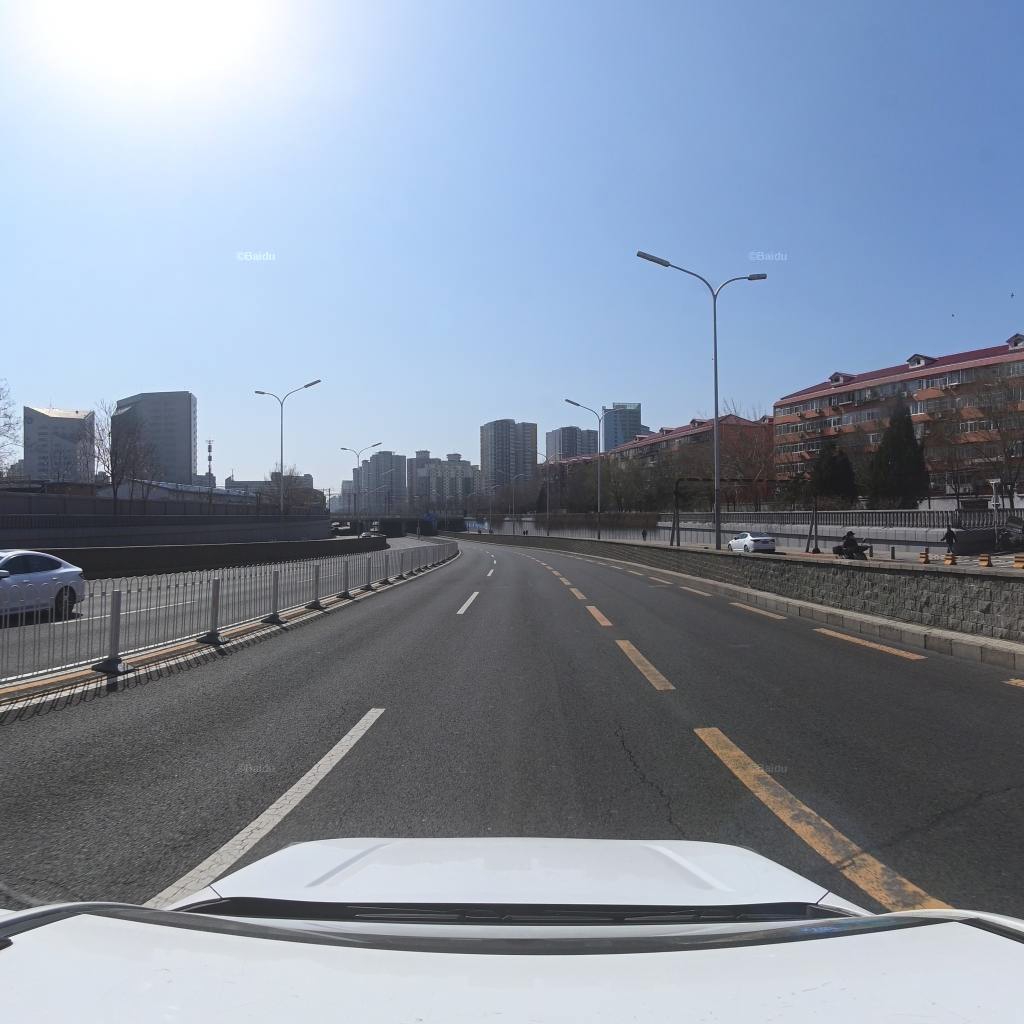
Region: Fengtai
Road damage annotations: transverse crack, transverse patch, longitudinal crack